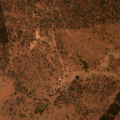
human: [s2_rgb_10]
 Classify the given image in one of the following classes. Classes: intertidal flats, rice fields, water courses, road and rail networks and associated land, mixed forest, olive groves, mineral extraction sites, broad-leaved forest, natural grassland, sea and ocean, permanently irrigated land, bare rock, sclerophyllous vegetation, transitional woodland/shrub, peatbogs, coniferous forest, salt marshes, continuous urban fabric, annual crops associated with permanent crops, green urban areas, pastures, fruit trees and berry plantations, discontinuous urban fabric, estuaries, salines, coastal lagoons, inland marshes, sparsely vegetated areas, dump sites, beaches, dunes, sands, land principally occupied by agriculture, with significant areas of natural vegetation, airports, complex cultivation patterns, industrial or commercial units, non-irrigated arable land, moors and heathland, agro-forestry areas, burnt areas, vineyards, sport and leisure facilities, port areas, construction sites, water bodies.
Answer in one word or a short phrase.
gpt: non-irrigated arable land, pastures, agro-forestry areas